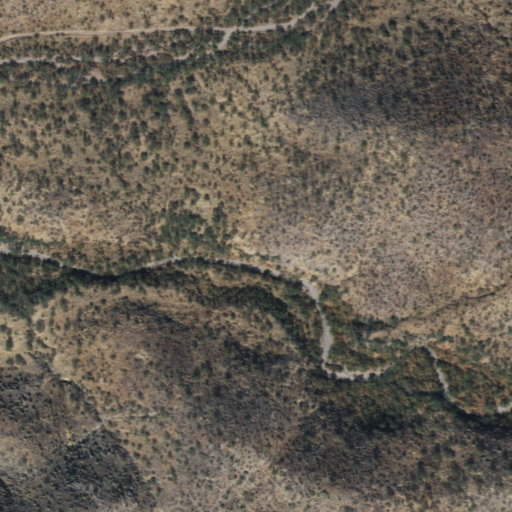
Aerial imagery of valley in Arizona named Tascuela Canyon containing only shrub